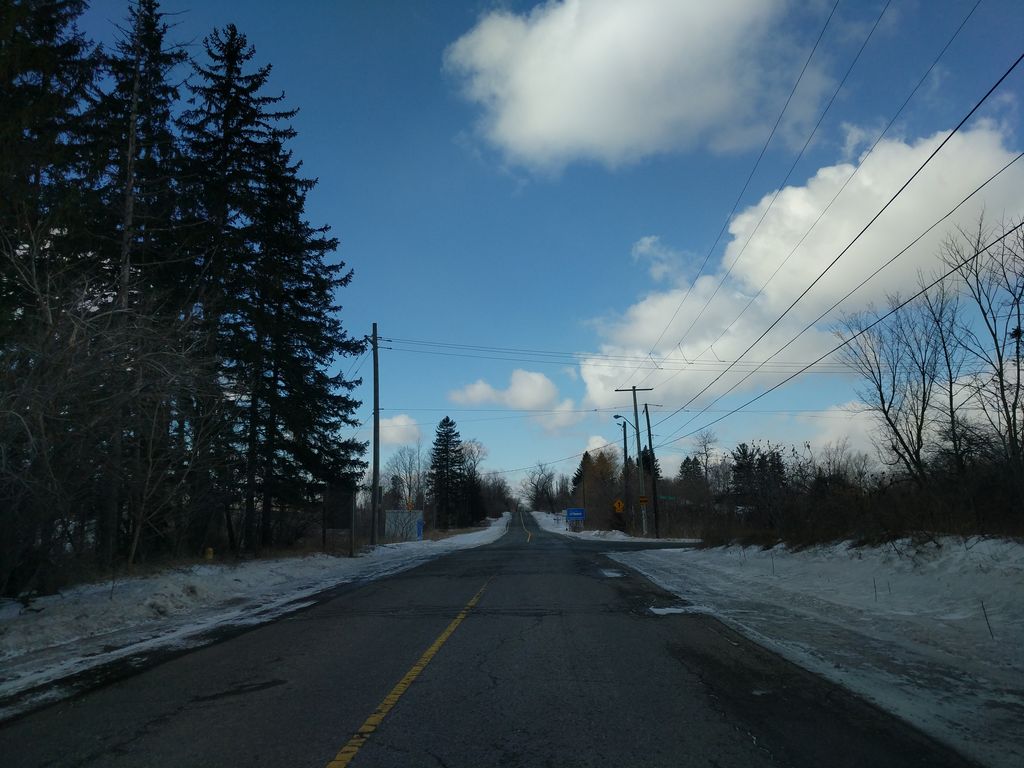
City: toronto